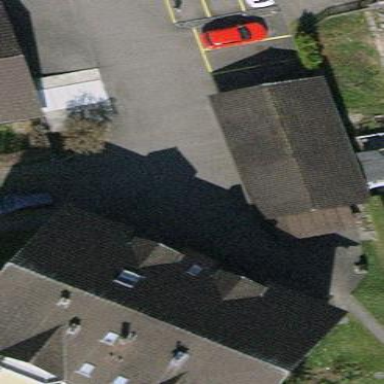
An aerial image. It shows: Garage building.